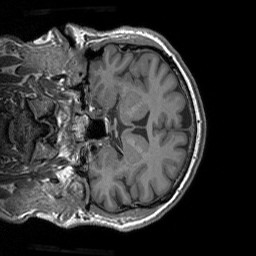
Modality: T1w
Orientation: coronal
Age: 61
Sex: male
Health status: healthy
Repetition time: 1.9 s
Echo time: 0.00252 s